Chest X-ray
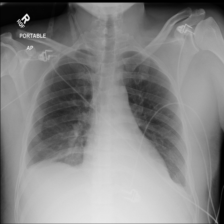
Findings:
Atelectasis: positive
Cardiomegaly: negative
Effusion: negative
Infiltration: negative
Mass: negative
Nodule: negative
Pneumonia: negative
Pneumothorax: negative
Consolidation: negative
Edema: negative
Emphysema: negative
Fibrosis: negative
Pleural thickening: negative
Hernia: negative